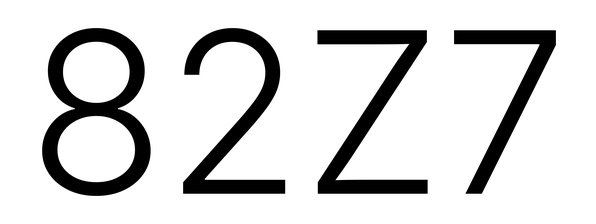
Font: Inter_Light